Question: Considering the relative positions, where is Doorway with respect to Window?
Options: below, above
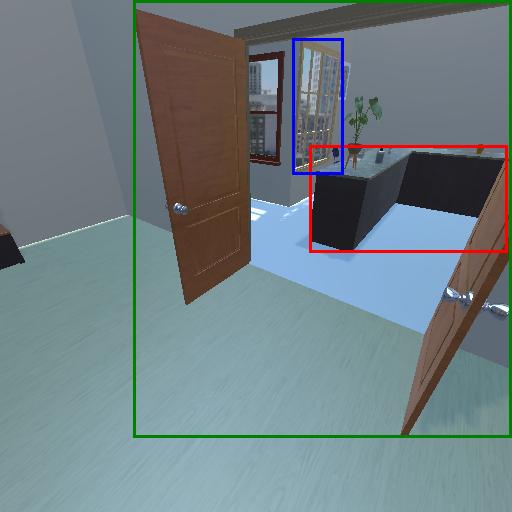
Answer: below